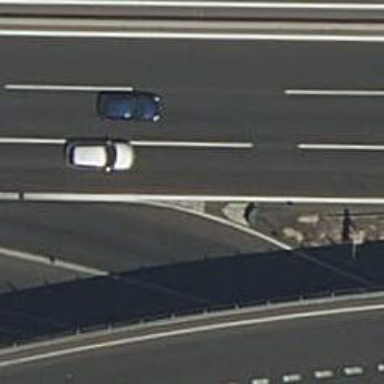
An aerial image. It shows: View of motorway.